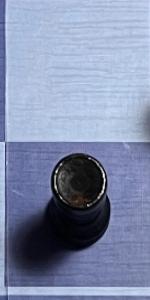
Label: Rook_Black